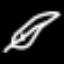
Label: leaf